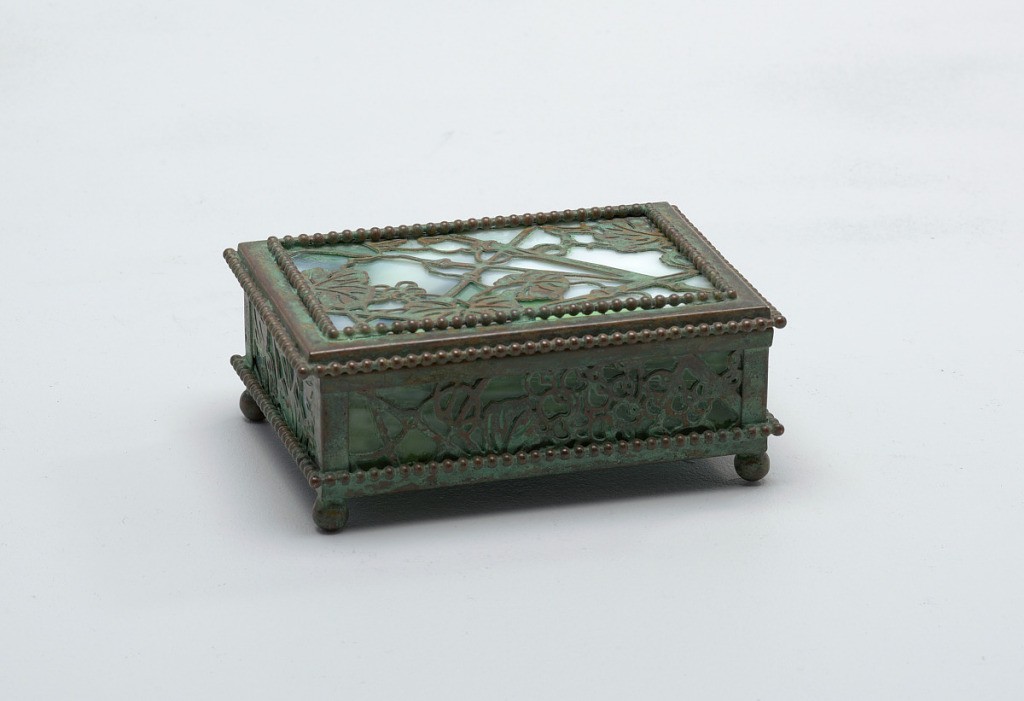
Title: Box
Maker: Louis Comfort Tiffany, American, 1848–1933
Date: ca. 1910-20
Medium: Favrile glass, bronze
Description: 1997-11-4/9: Six-piece desk set of favrille glass and bronze in...;     1997-11-6-a,b: One piece of a six-piece desk set. Box of favrille...